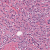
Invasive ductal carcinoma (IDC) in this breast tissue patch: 1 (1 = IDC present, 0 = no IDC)